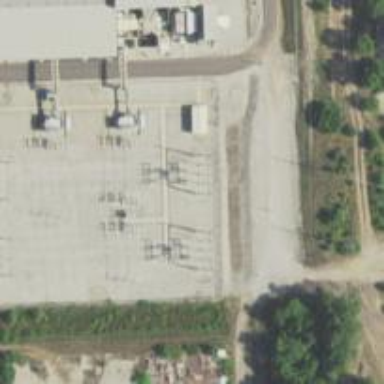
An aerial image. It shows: Switch used for power control.